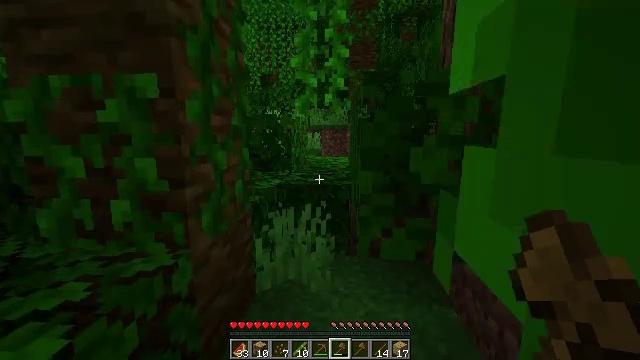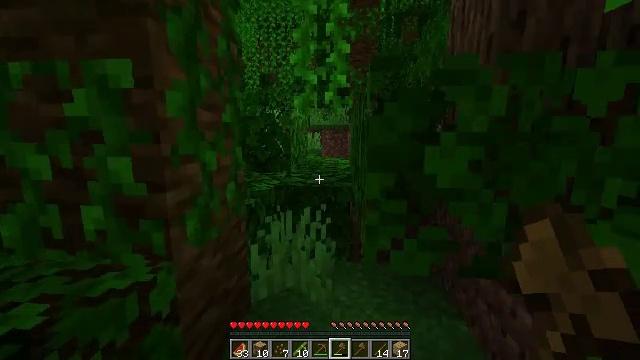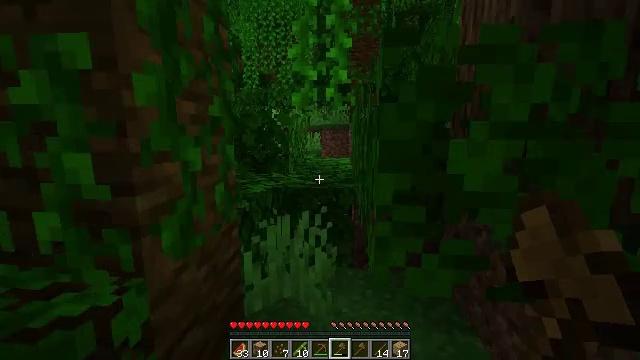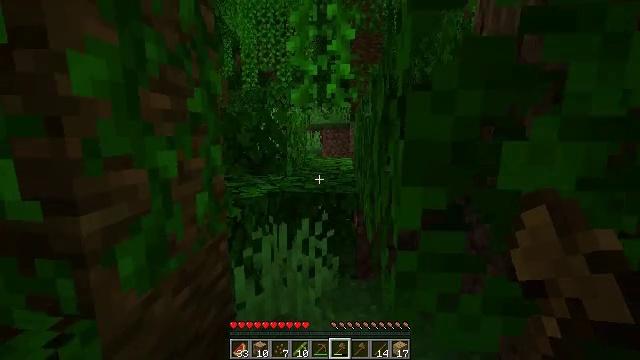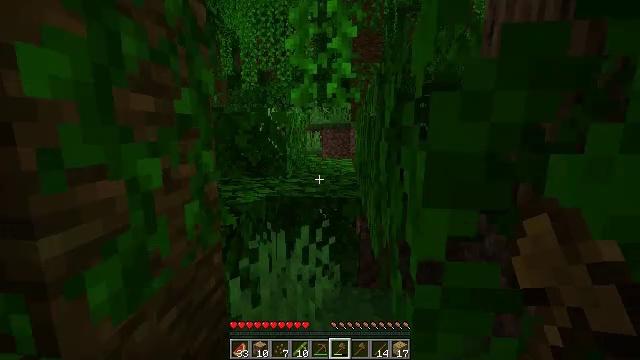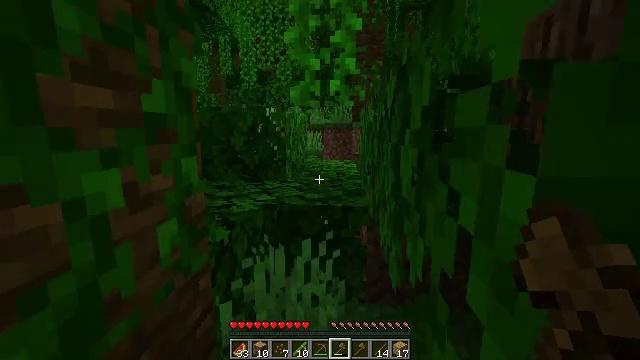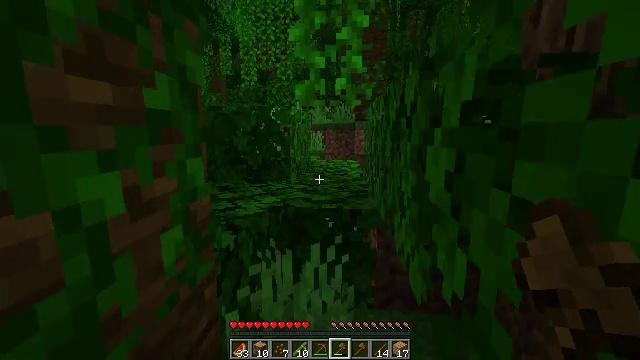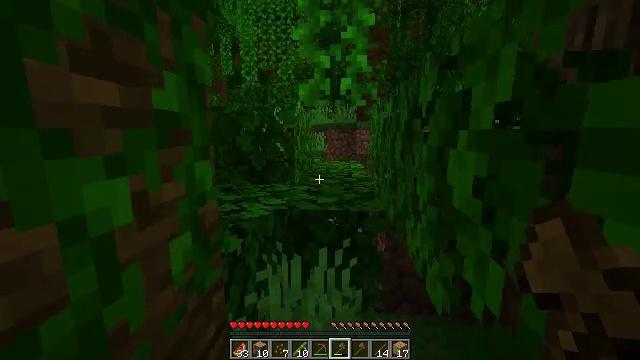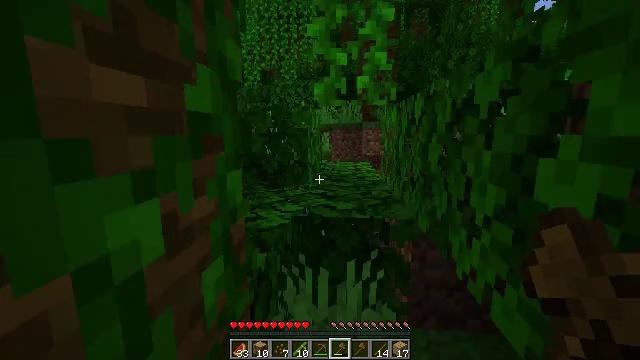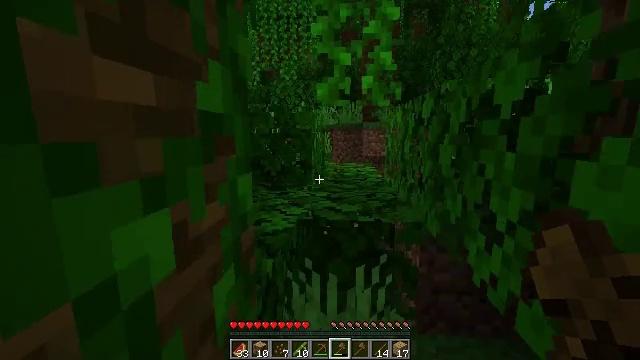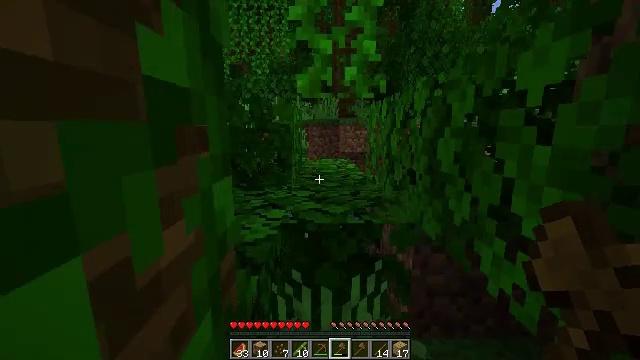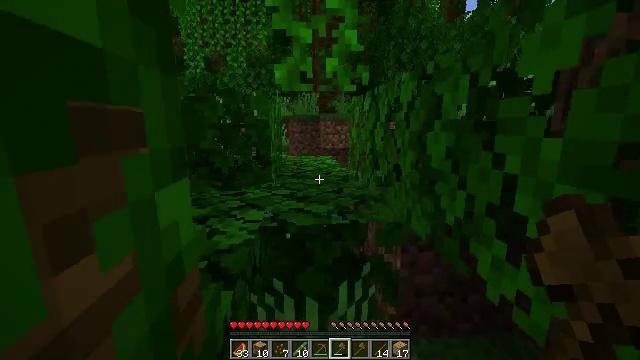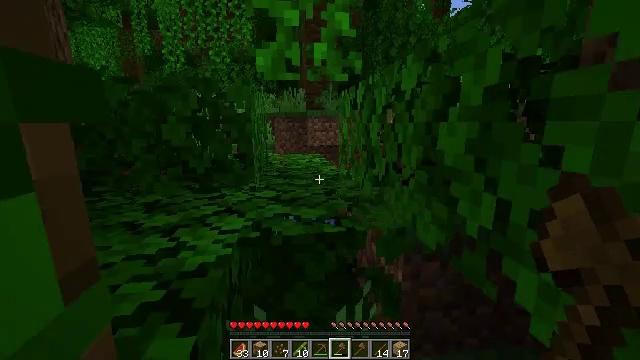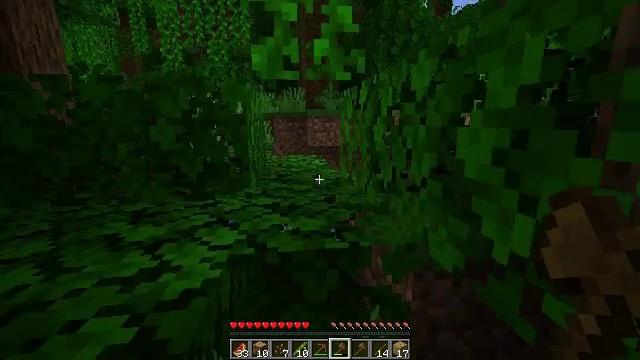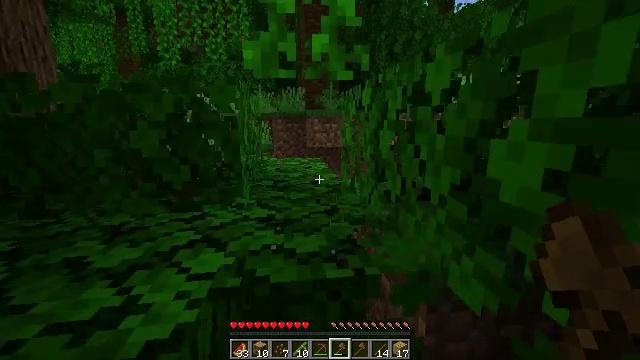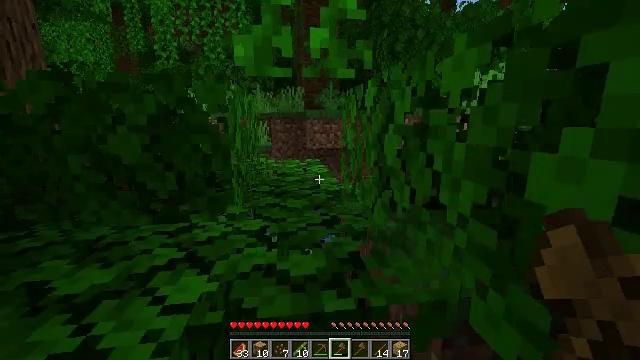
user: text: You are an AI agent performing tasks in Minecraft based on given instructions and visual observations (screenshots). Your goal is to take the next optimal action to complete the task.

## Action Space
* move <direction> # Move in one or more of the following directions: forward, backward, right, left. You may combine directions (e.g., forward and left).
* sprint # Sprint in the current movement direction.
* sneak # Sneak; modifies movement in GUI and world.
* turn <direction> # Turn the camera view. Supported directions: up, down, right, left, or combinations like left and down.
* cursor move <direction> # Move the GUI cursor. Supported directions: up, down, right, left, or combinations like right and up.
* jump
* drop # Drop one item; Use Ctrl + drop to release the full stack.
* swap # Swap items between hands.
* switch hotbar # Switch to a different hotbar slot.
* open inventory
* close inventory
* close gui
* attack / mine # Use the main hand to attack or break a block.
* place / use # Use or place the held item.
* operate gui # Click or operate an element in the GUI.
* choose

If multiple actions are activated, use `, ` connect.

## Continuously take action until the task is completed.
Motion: motion action
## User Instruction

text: Mine the jungle leaves to get saplings or sticks.
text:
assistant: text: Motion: move forward
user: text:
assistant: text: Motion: move forward
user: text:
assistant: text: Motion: move forward
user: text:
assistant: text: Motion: move forward
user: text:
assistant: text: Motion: move forward
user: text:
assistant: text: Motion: move forward and move left
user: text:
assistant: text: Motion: move forward and move left
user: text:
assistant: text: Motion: move forward and move left
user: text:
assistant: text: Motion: move forward and move left
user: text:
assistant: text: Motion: move forward and move left, turn right
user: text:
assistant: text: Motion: move forward, turn right
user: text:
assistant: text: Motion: move forward, turn right
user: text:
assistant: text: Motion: move forward
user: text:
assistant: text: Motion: move forward
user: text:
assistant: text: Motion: move forward
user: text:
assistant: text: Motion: move forward, jump
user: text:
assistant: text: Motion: move forward, jump
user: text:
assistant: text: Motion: move forward, jump
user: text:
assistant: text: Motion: move forward, jump
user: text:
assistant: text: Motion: move forward, turn down, jump
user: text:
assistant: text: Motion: move forward, turn down
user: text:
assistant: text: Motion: move forward, turn down
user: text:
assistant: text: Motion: move forward, turn down
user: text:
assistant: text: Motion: move forward
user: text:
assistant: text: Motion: move forward
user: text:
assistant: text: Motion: move forward
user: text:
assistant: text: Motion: move forward, attack / mine
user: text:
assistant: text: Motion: attack / mine
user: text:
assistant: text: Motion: attack / mine
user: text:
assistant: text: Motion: attack / mine